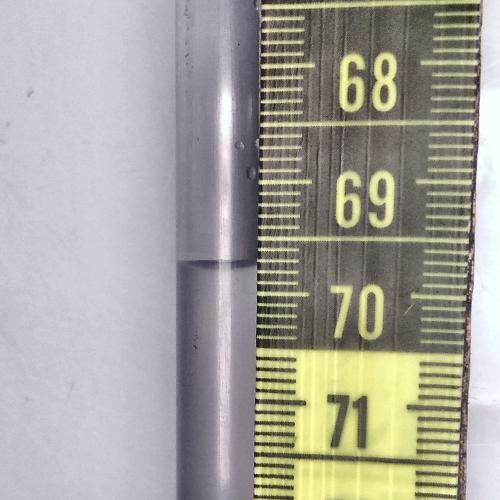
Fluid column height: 69.7 cm